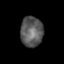
Tissue: lung
Cell type: Epithelial cells
Senescence score: 0.2069
Nuclear area (px): 667
Mean DAPI intensity: 89.586